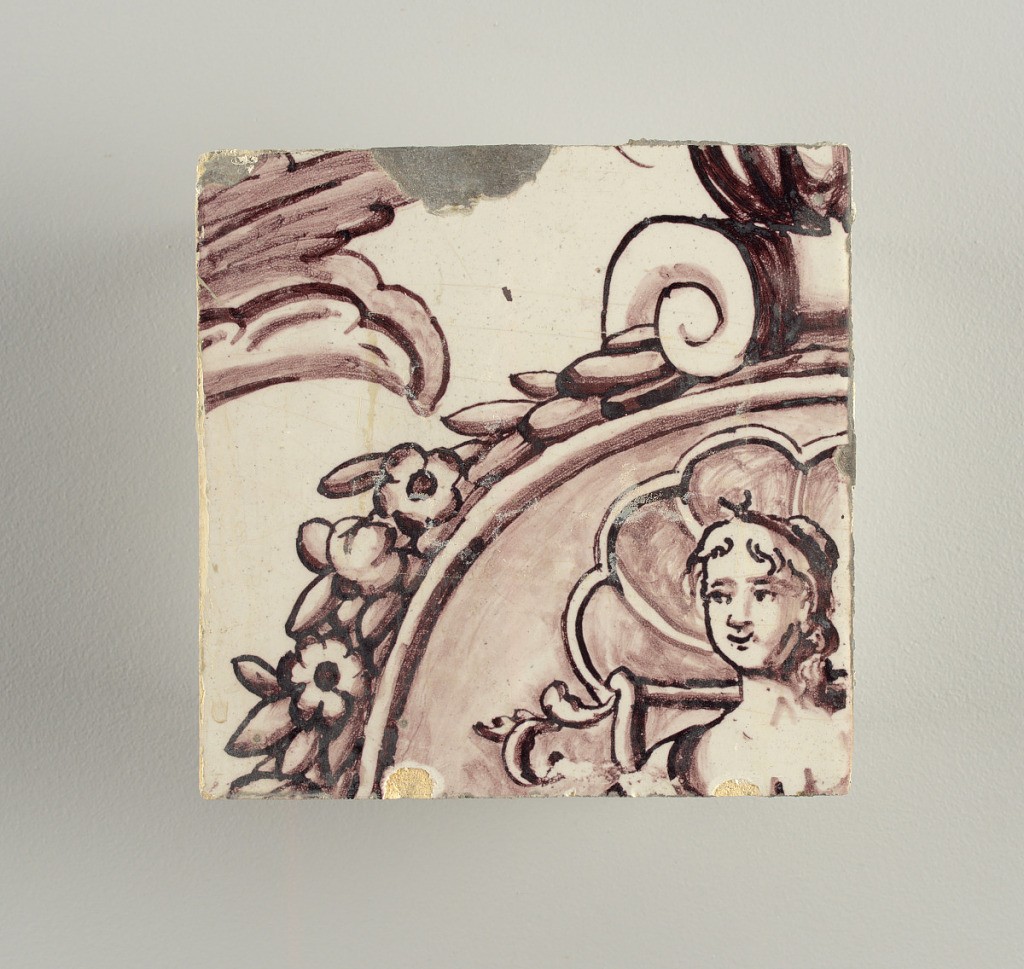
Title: Wall facing
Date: ca. 1725
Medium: tin-glazed earthenware, underglaze
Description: Running design for a frieze or a dado, composed of scrolls of foliage and strapwork, and four repeating motifs--a seated woman in a small upright oval medallion, a putto seated on a rocailled base, and strapwork in axial pattern.  The various panels, A to F, show various repeats of the same design, all being five tiles high and a varying number of tiles wide.